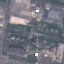
Land use / land cover class: Industrial